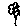
Label: flower